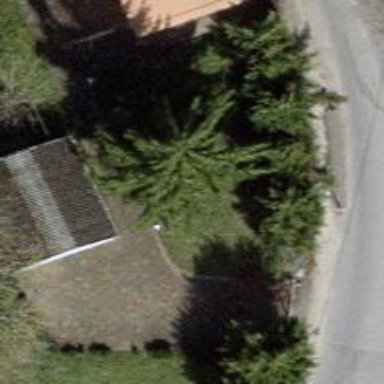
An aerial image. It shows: Evergreen needle-leaved tree.